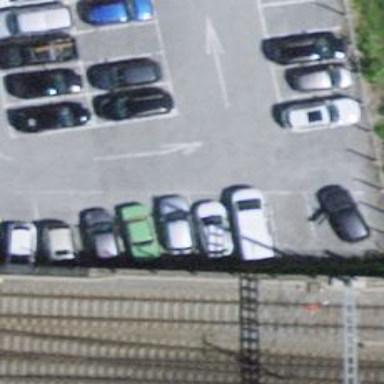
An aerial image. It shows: Parking aisle designated as service road.